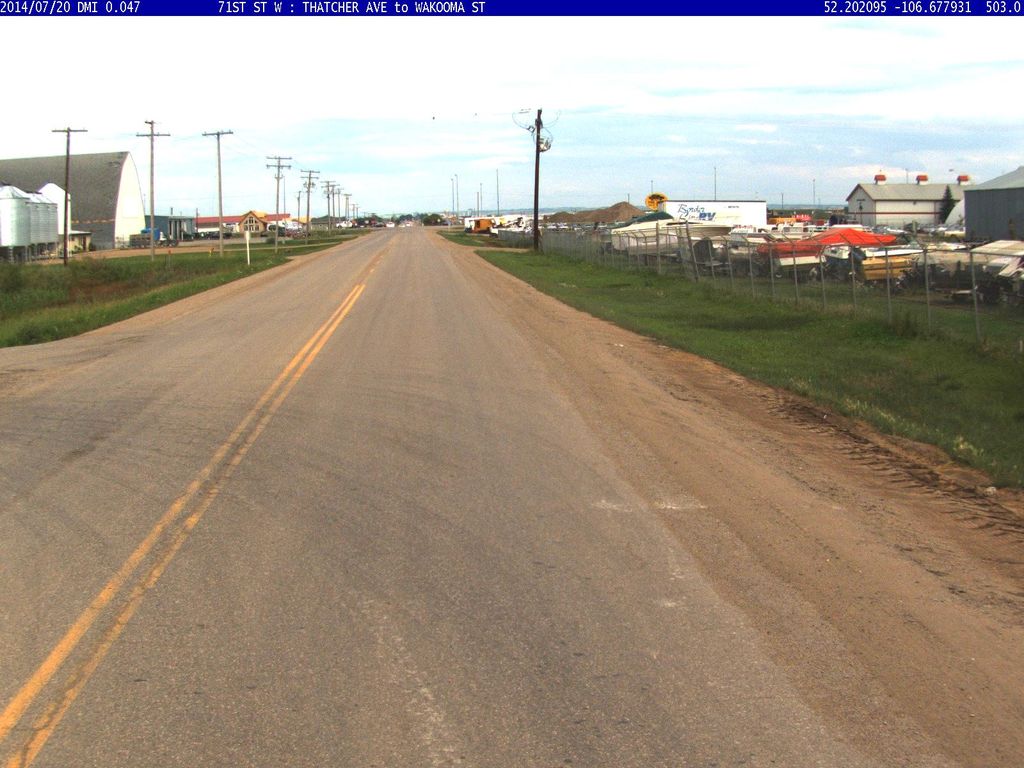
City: saskatoon